Question: I'm getting some mysterious crashing shortly after a CCCallFunc. In short, we have a button. The button has a tag to identify it later. When the button is pressed, we run some actions to animate it, and when the animation is done, we CCCallFunc another method to transition to another scene. We crash shortly after the CCCallFunc. Source and errors below.
'''
// From CCActionInstant.m of cocos2d
-(void) execute
{
/*** EXC_BAD_ACCESS on line 287 of CCActionInstant.m ***/
[targetCallback_ performSelector:selector_];
}
@end
'''

Below is some source taken from MenuLayer.m (a simple menu to display a button).
'''
// from MenuLayer.m
// ...
@implementation MenuLayer
-(id) init{
if((self=[super init])) {
/****** Create The Play Button (As a CCMenu) ********/
CCSprite *playSprite = [CCSprite spriteWithFile:@"playbutton.png"];
CCMenuItemSprite *playItem = [CCMenuItemSprite itemFromNormalSprite:playSprite selectedSprite:nil target:self selector:@selector(animateButton:)];
playItem.tag = 3001;
playItem.position = ccp(160.0f, 240.0f);
CCMenu *menu = [CCMenu menuWithItems:playItem, nil];
menu.position = ccp(0.0f, 0.0f);
[self addChild:menu z:0];
}
}
// ...
- (void)animateButton:(id)sender{
/*** Run an animation on the button and then call a function ***/
id a1 = [CCScaleTo actionWithDuration:0.05 scale:1.25];
id a2 = [CCScaleTo actionWithDuration:0.05 scale:1.0];
id aDone = [CCCallFunc actionWithTarget:self selector:@selector(animationDone:)];
[sender runAction:[CCSequence actions:a1,a2,aDone, nil]];
}
- (void)animationDone:(id)sender{
/*** Identify button by tag ***/
/*** Call appropriate method based on tag ***/
if([(CCNode*)sender tag] == 3001){
/*** crashes around here (see CCActionInstant.m) ***/
[self goGame:sender];
}
}
-(void)goGame:(id)sender{
/*** Switch to another scene ***/
CCScene *newScene = [CCScene node];
[newScene addChild:[StageSelectLayer node]];
if ([[CCDirector sharedDirector] runningScene]) {
[[CCDirector sharedDirector] replaceScene:newScene]];
}else {
[[CCDirector sharedDirector] runWithScene:newScene];
}
}
'''
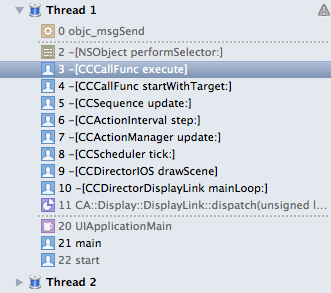
Answer: Use CCCallFuncN instead of CCCallFun.
CCCallFuncN passes the Node as parameter, the problem with CCCallFun is that you are loosing reference of the node.
I test your code with CCCallFuncN and works ok.